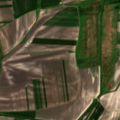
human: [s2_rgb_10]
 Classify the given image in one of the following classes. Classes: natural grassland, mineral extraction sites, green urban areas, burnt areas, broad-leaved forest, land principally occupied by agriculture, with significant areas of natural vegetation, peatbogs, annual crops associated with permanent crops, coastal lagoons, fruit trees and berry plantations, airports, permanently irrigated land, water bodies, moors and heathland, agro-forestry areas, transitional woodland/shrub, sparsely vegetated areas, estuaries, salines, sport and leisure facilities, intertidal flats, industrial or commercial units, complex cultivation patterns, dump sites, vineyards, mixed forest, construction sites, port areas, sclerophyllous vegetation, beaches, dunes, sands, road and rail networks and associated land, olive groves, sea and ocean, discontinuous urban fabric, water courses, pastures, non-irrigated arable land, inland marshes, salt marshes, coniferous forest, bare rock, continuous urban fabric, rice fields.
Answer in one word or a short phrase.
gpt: non-irrigated arable land, pastures